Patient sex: F
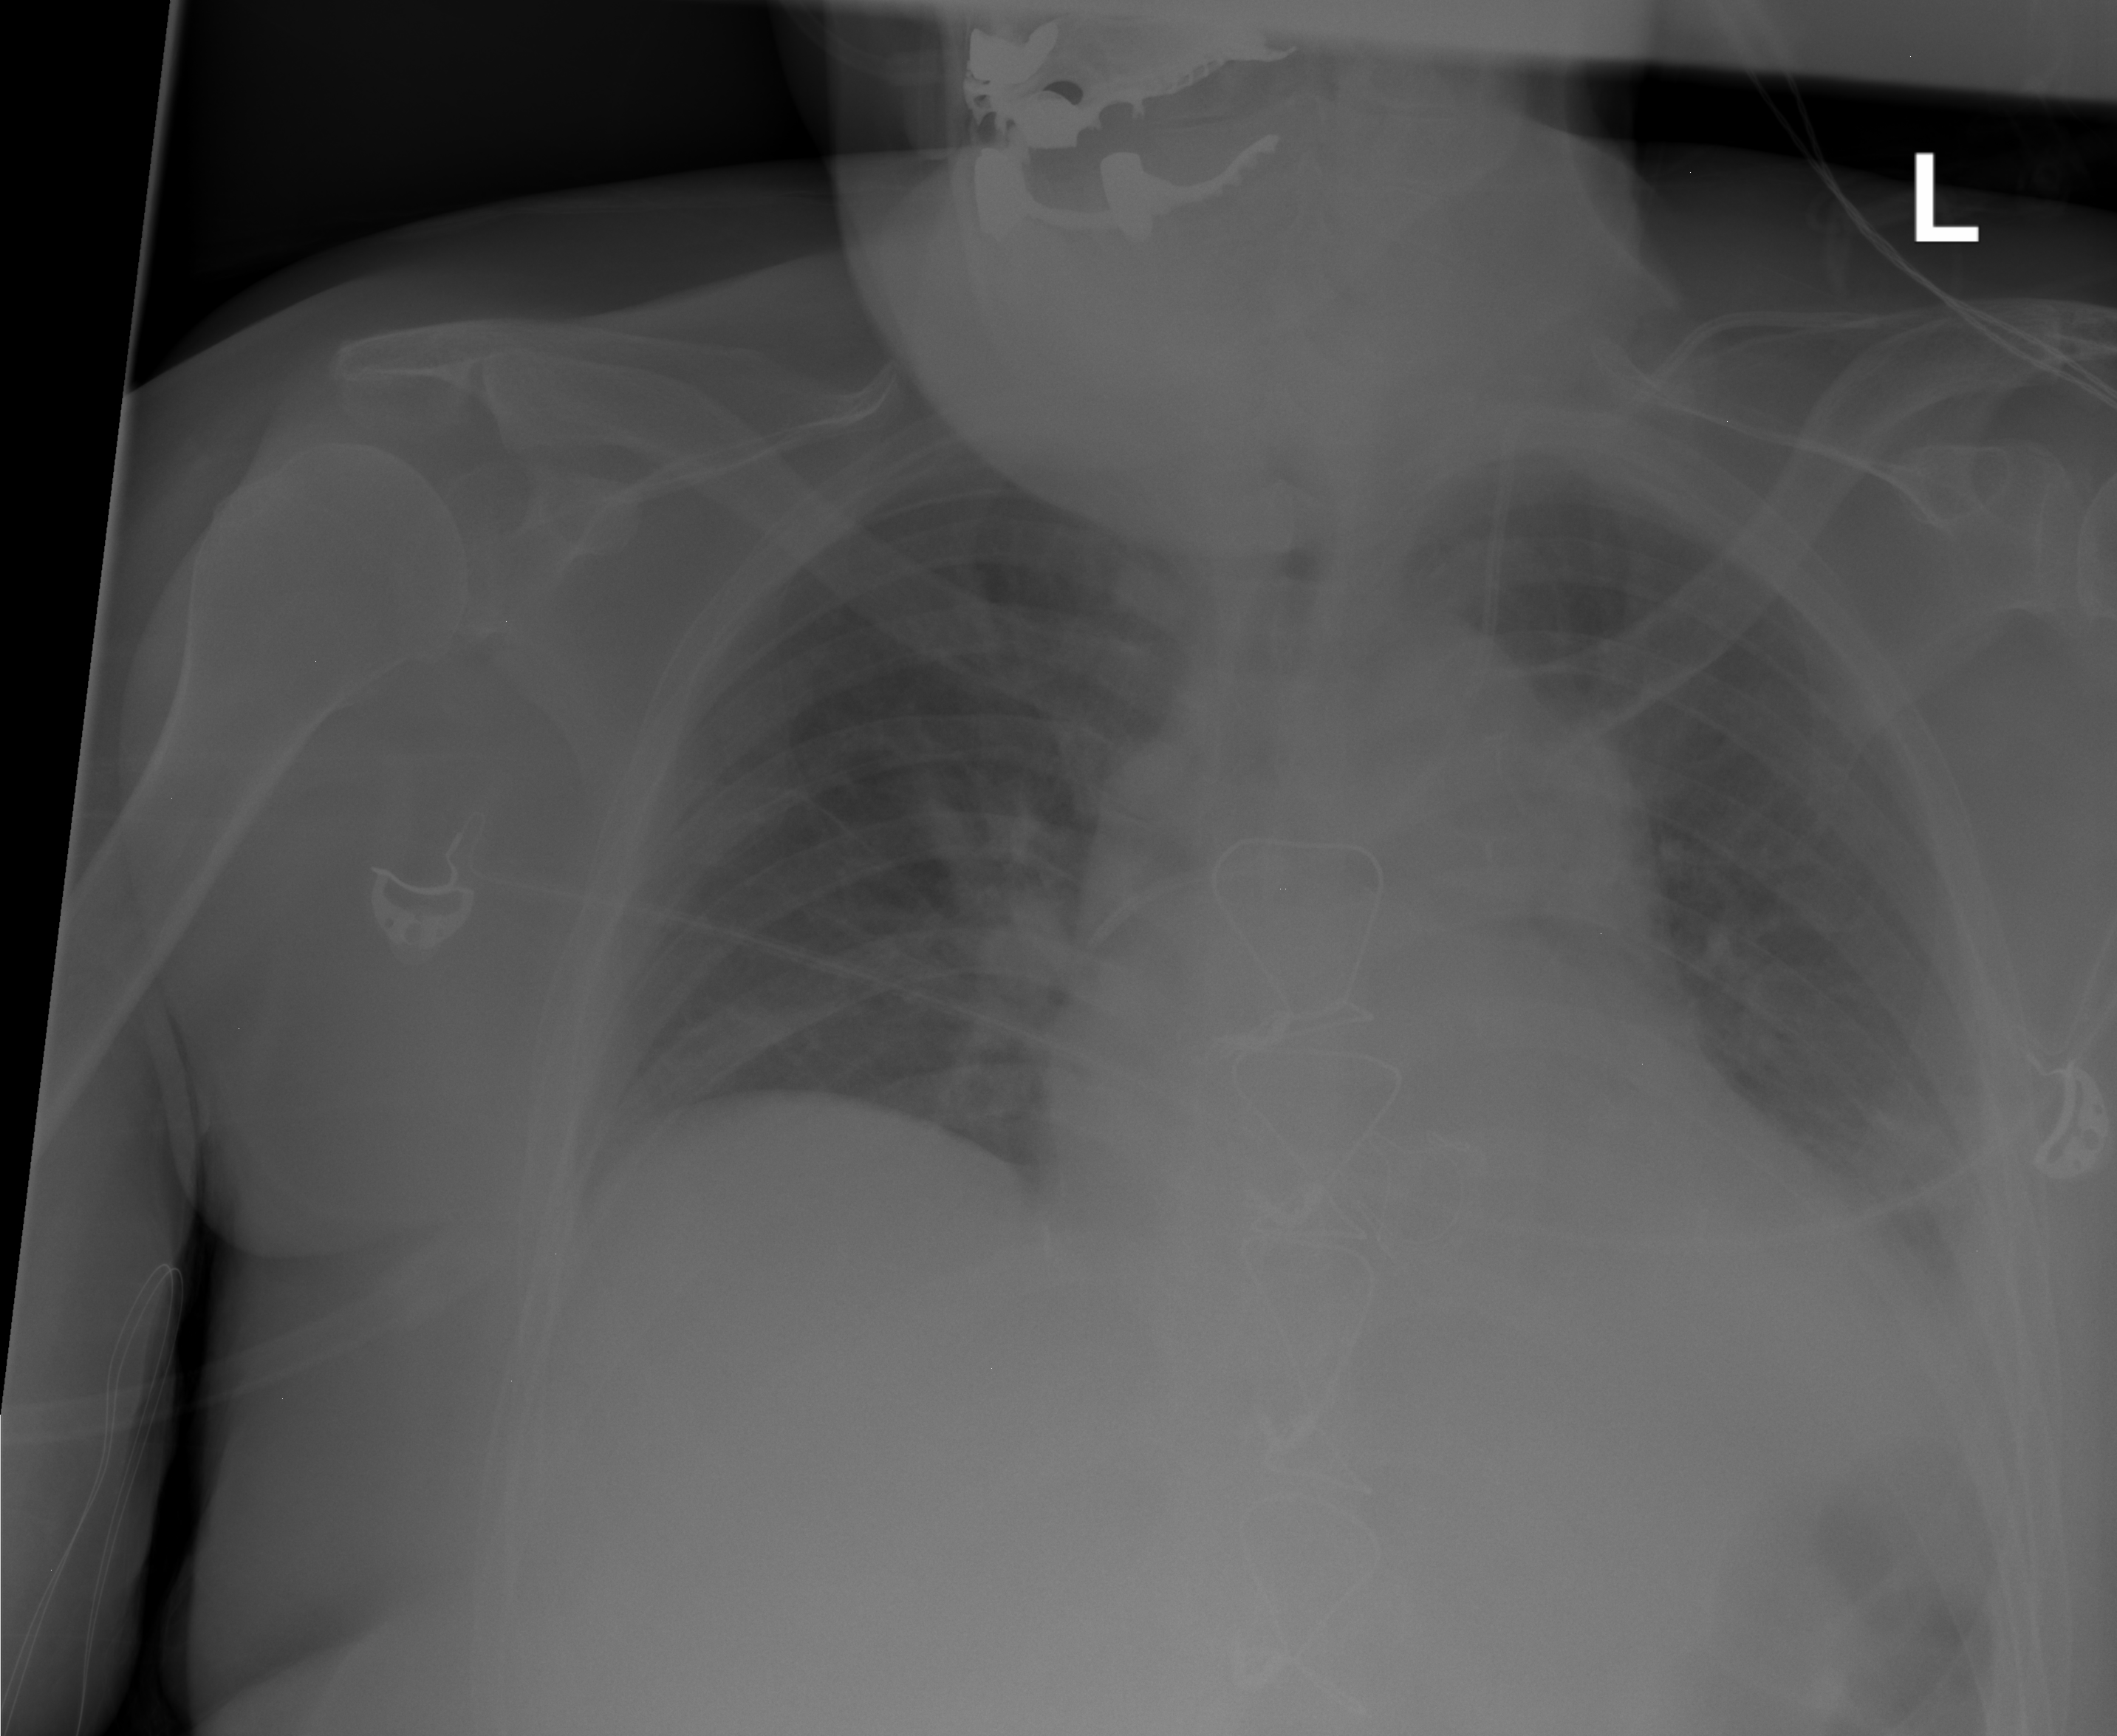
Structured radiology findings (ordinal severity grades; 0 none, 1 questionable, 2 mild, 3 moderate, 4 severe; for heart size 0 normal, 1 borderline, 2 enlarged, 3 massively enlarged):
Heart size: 0
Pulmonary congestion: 0
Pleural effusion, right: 2
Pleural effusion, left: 2
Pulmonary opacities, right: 0
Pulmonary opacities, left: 2
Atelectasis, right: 0
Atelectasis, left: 2